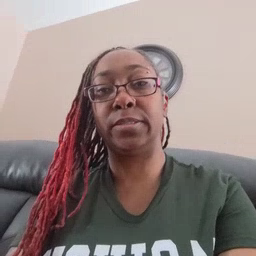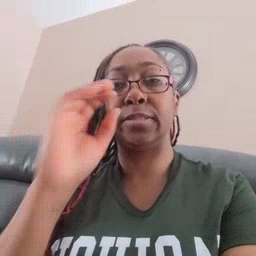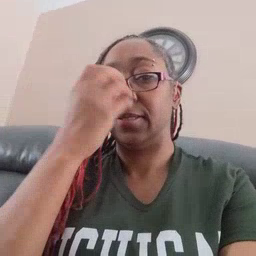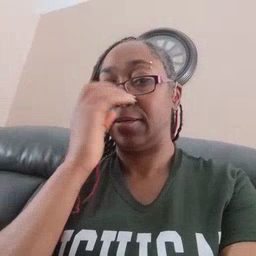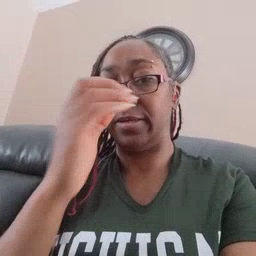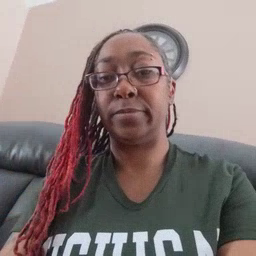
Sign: clown